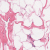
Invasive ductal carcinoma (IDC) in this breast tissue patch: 0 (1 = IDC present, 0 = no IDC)